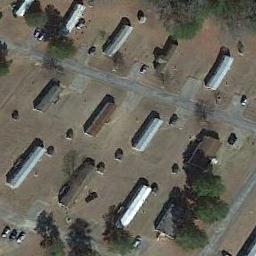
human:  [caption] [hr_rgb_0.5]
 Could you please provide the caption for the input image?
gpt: The mobile home park is on the bare land next to some trees .

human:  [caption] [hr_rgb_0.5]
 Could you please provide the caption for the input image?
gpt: There are some buildings on yellow bare land in the mobile home park .

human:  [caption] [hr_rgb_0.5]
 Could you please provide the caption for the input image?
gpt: Many buildings of different shapes and sizes are in mobile home parks .

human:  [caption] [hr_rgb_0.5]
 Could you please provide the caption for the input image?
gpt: There are three rows of mobile homes .

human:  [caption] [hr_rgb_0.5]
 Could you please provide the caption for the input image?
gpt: The sparse mobile home park has some neatly arranged mobile homes .